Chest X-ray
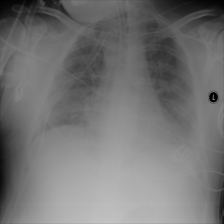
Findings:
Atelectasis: negative
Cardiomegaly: negative
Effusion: negative
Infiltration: positive
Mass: negative
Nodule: negative
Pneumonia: negative
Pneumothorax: negative
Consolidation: negative
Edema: negative
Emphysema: negative
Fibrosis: negative
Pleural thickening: negative
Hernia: negative